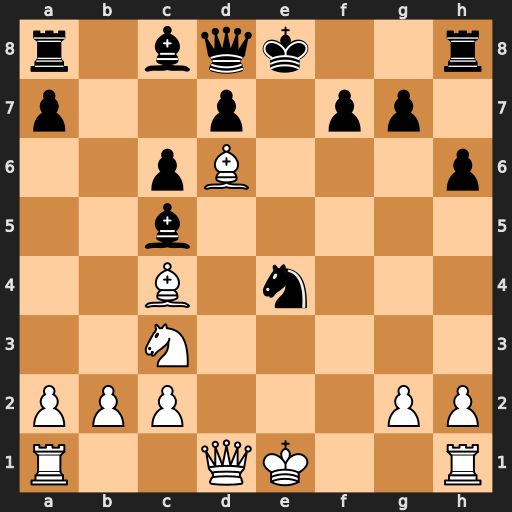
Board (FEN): r1bqk2r/p2p1pp1/2pB3p/2b5/2B1n3/2N5/PPP3PP/R2QK2R
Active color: w
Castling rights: KQkq
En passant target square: -
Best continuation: Nxe4 Qh4+ Kd2 Bxd6 Nxd6+